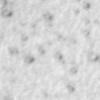
Label: no_change